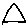
Label: triangle